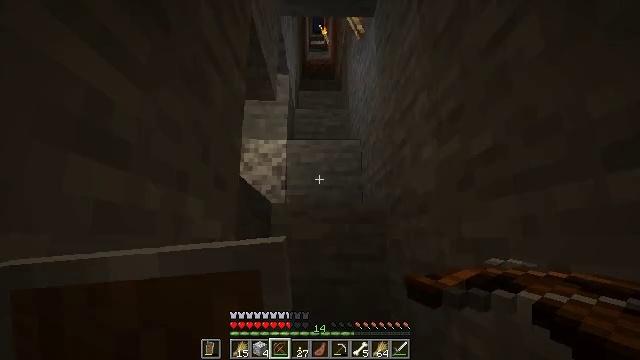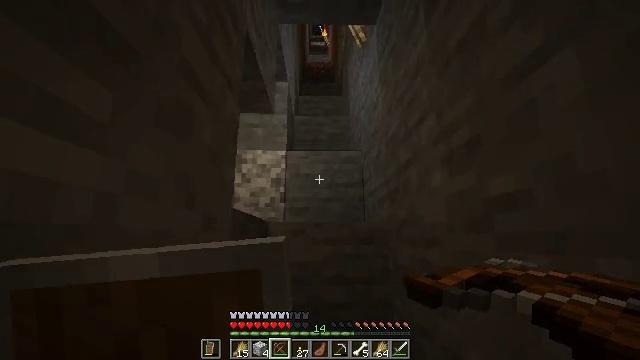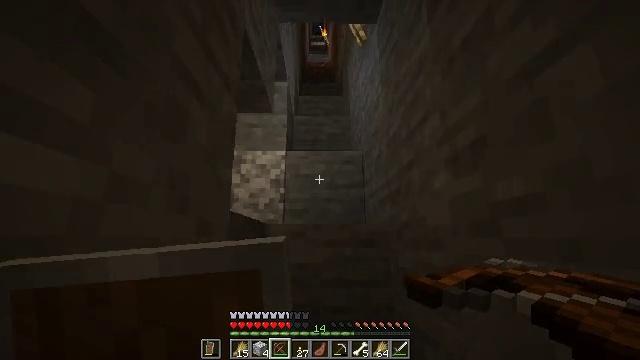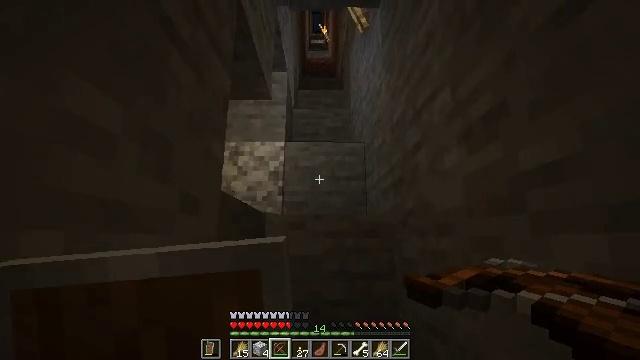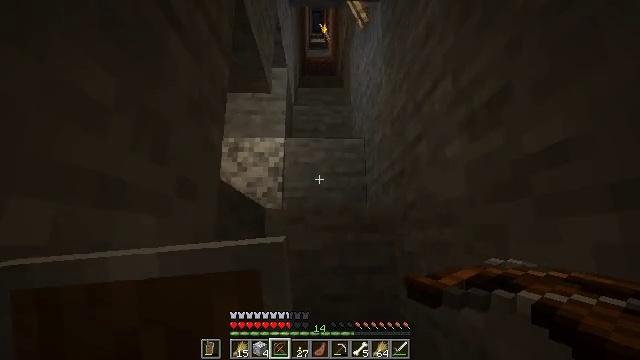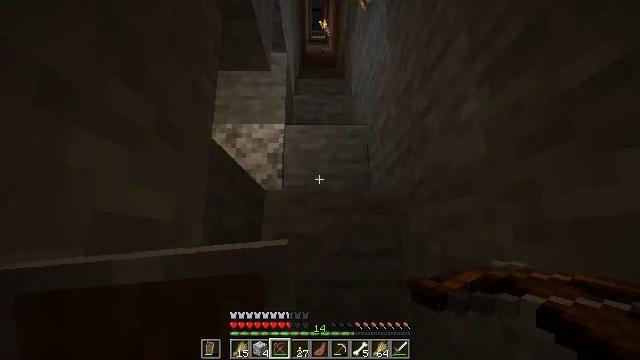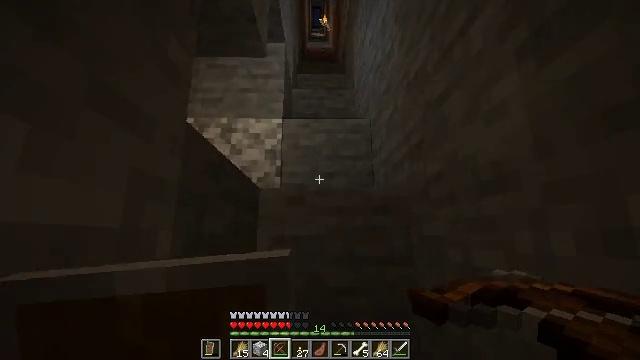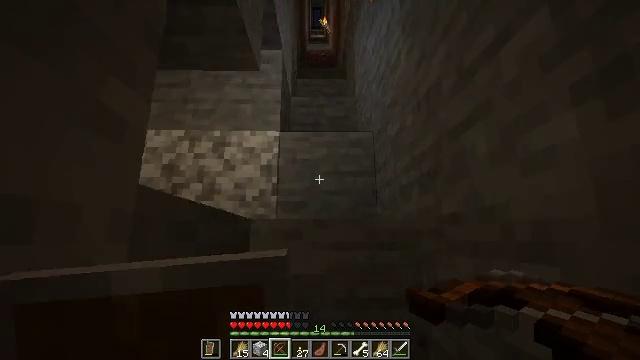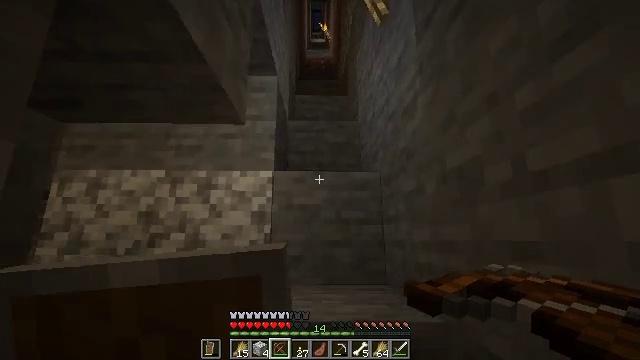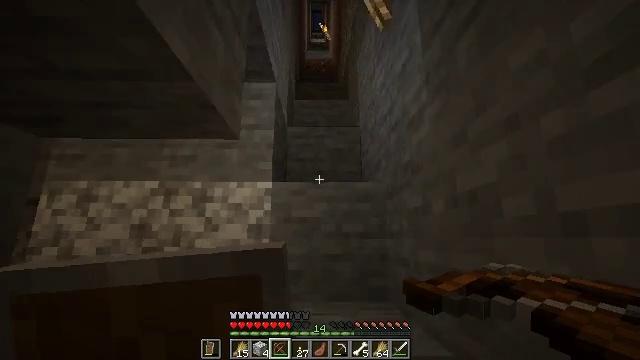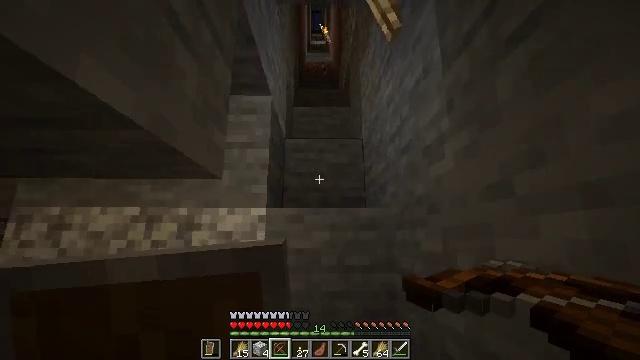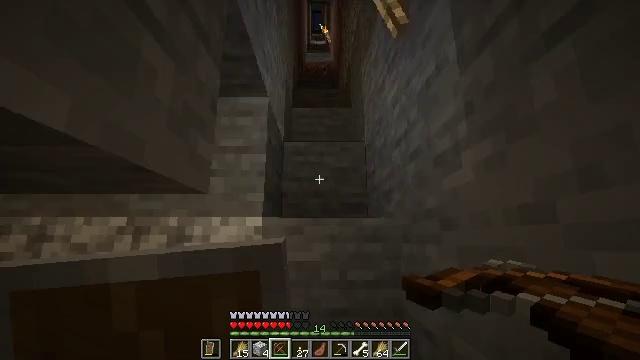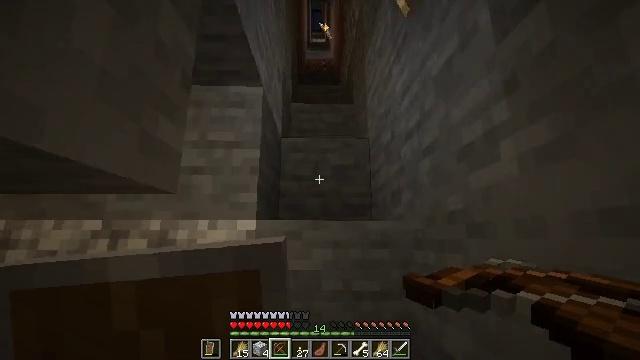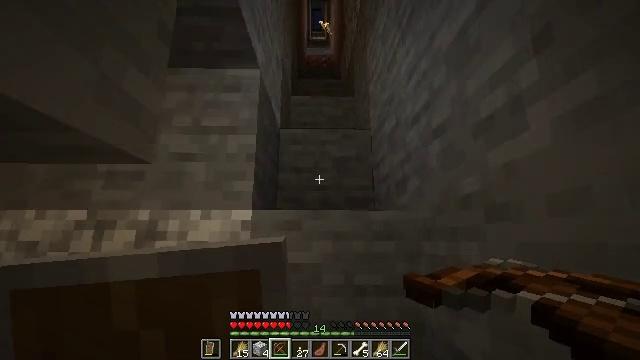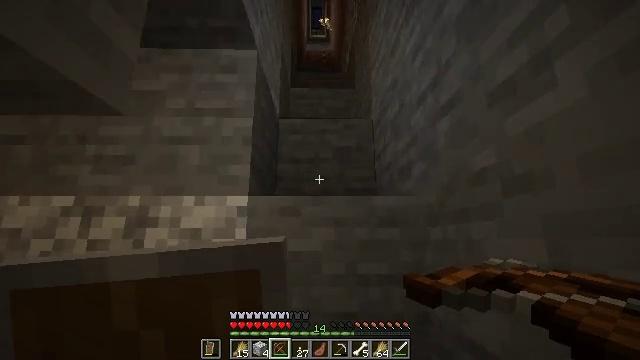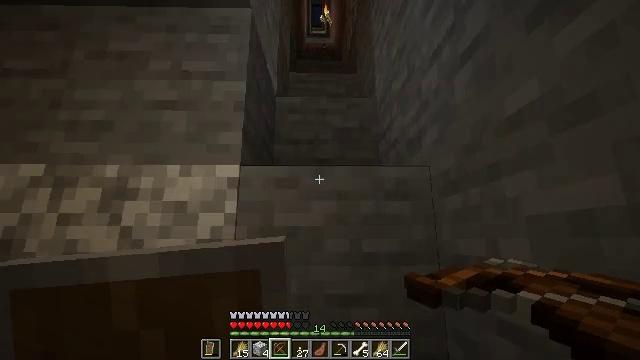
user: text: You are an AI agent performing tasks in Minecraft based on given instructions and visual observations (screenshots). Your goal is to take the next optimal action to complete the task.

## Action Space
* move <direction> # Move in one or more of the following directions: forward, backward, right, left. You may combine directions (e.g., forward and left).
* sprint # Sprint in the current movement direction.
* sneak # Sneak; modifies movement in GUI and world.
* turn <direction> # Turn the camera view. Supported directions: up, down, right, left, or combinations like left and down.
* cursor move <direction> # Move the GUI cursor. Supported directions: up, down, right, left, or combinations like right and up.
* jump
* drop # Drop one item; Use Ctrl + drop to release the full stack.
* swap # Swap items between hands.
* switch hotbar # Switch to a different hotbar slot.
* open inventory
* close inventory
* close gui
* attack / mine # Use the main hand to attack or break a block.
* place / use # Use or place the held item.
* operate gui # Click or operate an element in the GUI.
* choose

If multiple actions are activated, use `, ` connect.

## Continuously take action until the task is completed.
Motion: motion action
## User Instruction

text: Open the furnace and craft a gold ingot.
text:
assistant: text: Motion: move forward, jump
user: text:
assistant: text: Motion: move forward
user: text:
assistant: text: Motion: move forward
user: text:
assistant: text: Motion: move forward
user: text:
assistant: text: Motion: move forward
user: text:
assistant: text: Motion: move forward
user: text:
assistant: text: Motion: move forward, jump
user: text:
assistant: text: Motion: move forward, jump
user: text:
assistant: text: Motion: move forward, jump
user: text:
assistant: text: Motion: move forward, jump
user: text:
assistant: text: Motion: move forward, jump
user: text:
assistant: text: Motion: move forward, jump
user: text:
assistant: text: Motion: move forward, jump
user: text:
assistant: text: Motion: move forward, jump
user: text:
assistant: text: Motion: move forward, jump
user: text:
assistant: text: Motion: move forward, jump
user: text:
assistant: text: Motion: move forward, jump
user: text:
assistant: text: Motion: move forward, jump
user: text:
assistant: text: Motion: move forward, jump
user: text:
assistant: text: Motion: move forward, jump
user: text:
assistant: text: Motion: move forward, jump
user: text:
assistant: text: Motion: move forward, jump
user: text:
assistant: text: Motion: move forward, jump
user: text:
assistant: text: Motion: move forward, jump
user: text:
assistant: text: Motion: move forward, jump
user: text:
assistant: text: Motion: move forward, jump
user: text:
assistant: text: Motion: move forward, jump
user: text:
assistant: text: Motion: move forward, jump
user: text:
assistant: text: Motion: move forward, jump
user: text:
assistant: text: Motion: move forward, jump